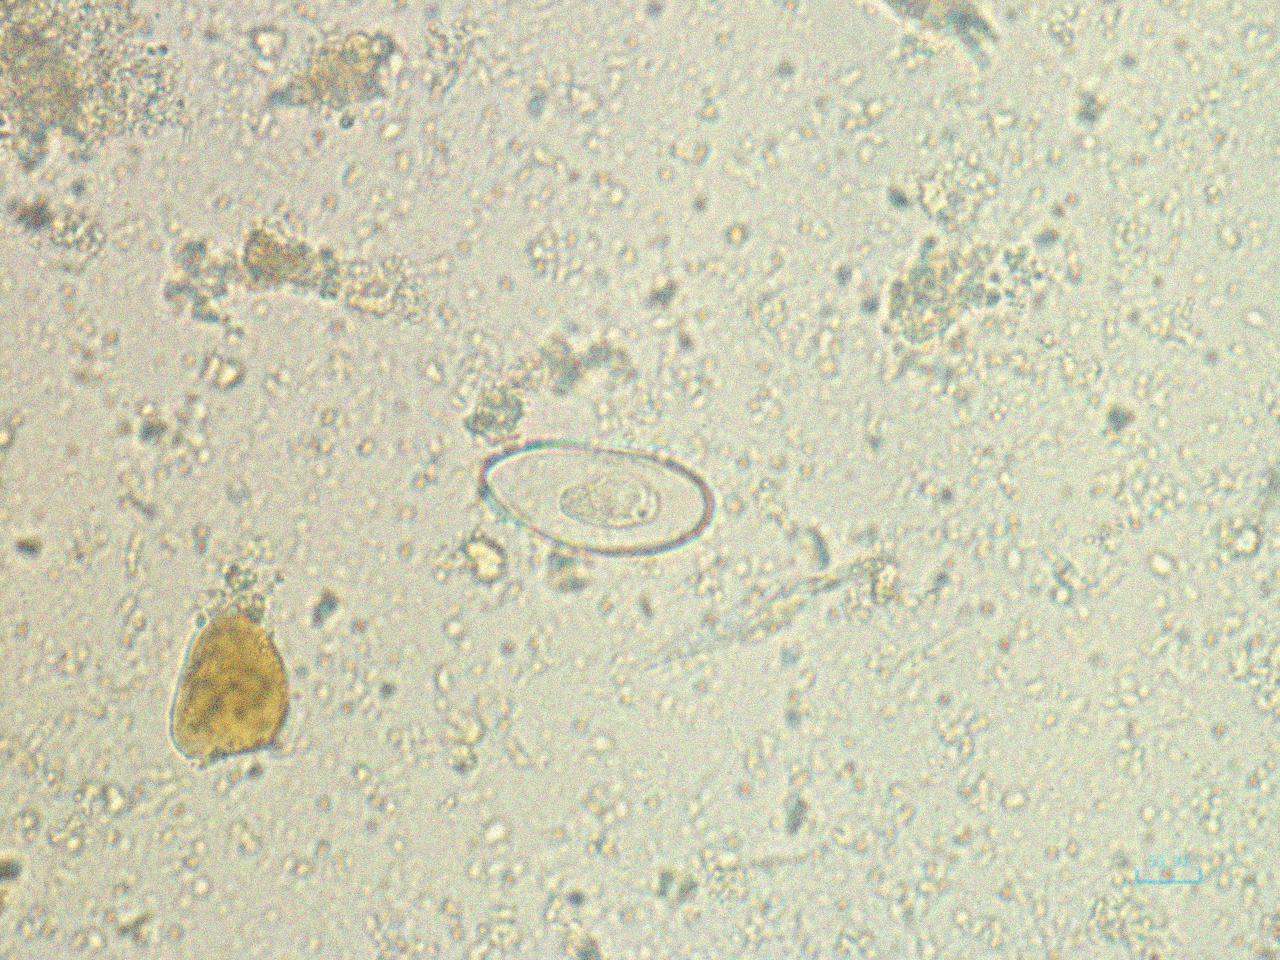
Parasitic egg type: Enterobius vermicularis